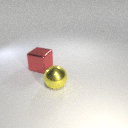
large red metal cube to the left of large yellow metal sphere